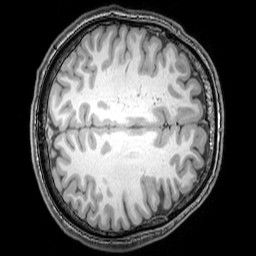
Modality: T1w
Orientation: axial
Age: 24
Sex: male
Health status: healthy
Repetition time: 0.081 s
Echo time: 0.037 s